Question: This compiles/works fine with , but causes a compile error with :
'''
objc_msgSend(anItem.callback_object,
NSSelectorFromString(anItem.selector), dict);
'''
This is a , so while I have the source code, it's not really my code and I'm hesitant to change it much (despite my personal opinion of 'wtf why are they using 'objc_msgSend'??').
Image with possibly useful detail (error in error browser):
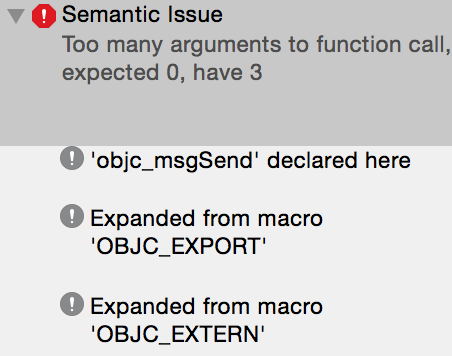
Answer: I found the answer, and it's in Session 417 from 2014 WWDC "What's New in LLVM". If you find this code in a 3rd party library, such as Apsalar, updating to the latest version fixes it (probably because it's not distributed as a lib, ha). For an example of casting of these calls, see THObserversAndBinders library - I'm using it and noticed that the author updated the code, such as here:
<URL>